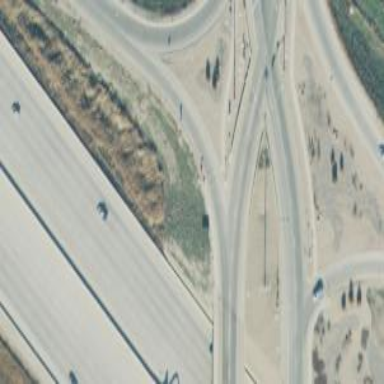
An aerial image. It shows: Motorway link at diverging diamond interchange (DDI) junction.